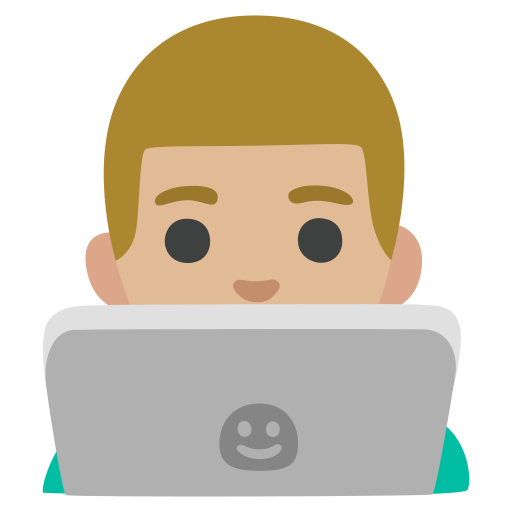
Emoji: 👨🏼‍💻